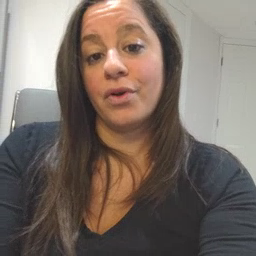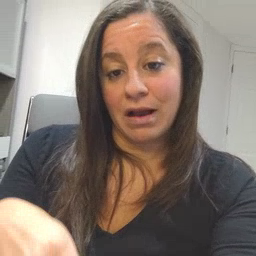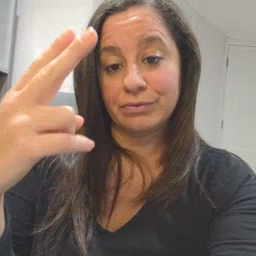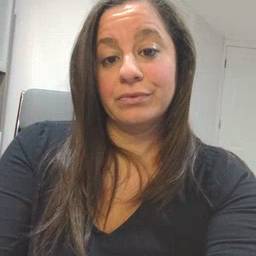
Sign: high